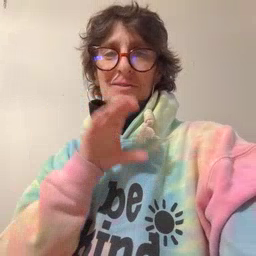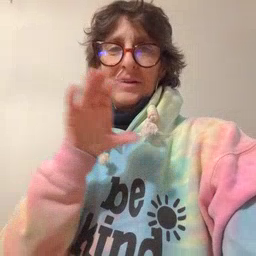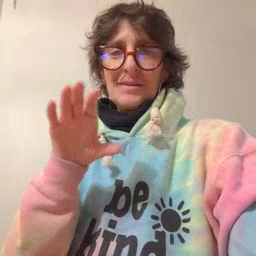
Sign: chocolate